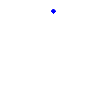
Particle: kaon